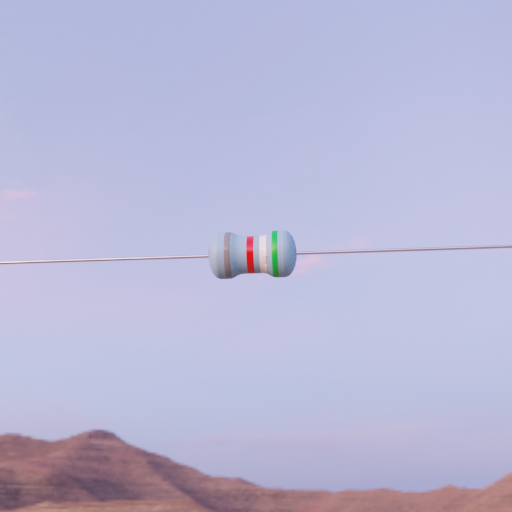
Resistor colour bands (in order): gray, red, white, green